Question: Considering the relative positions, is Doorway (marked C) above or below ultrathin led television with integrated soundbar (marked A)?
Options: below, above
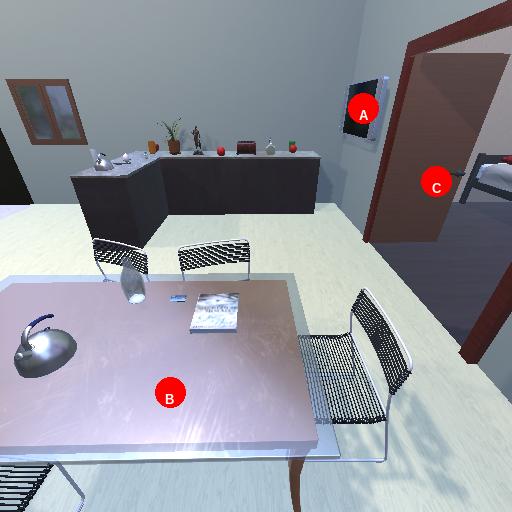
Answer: below